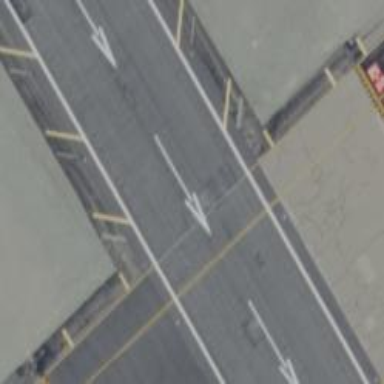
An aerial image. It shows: Runway with displaced threshold at the airport.